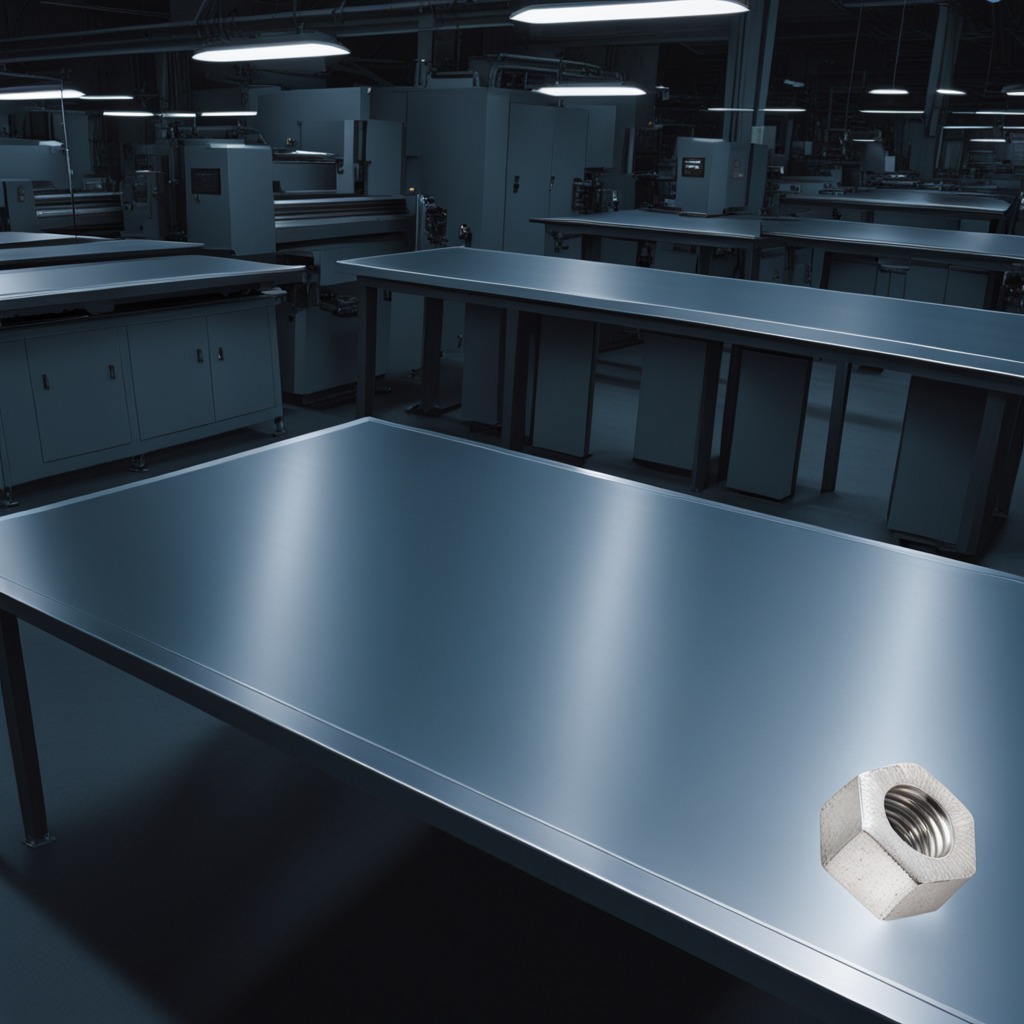
A metal nut is lying on the tabletop in the evening.